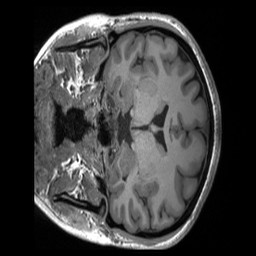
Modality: T1w
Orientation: coronal
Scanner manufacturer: siemens
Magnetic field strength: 3 T
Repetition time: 2.4 s
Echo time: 0.00224 s